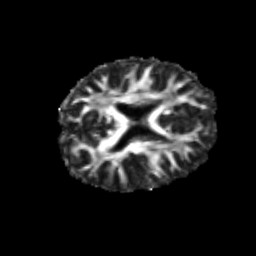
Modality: FA
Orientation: axial
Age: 22
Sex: male
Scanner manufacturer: siemens
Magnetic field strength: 3 T
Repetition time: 3.5 s
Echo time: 0.113 s